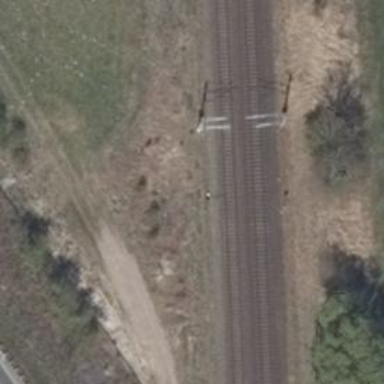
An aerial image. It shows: Milestone along the railway track with catenary mast.